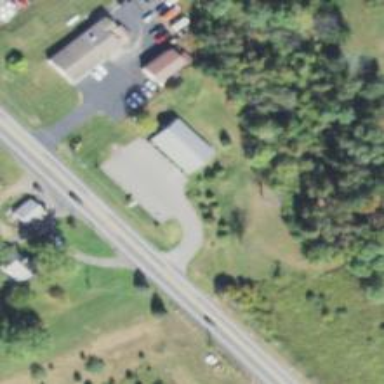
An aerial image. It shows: Veterinary facility.